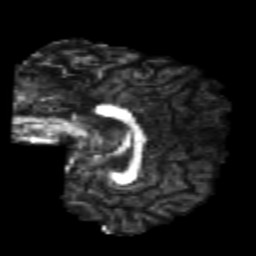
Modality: FA
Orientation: sagittal
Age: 24
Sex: male
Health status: healthy
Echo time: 0.074 s